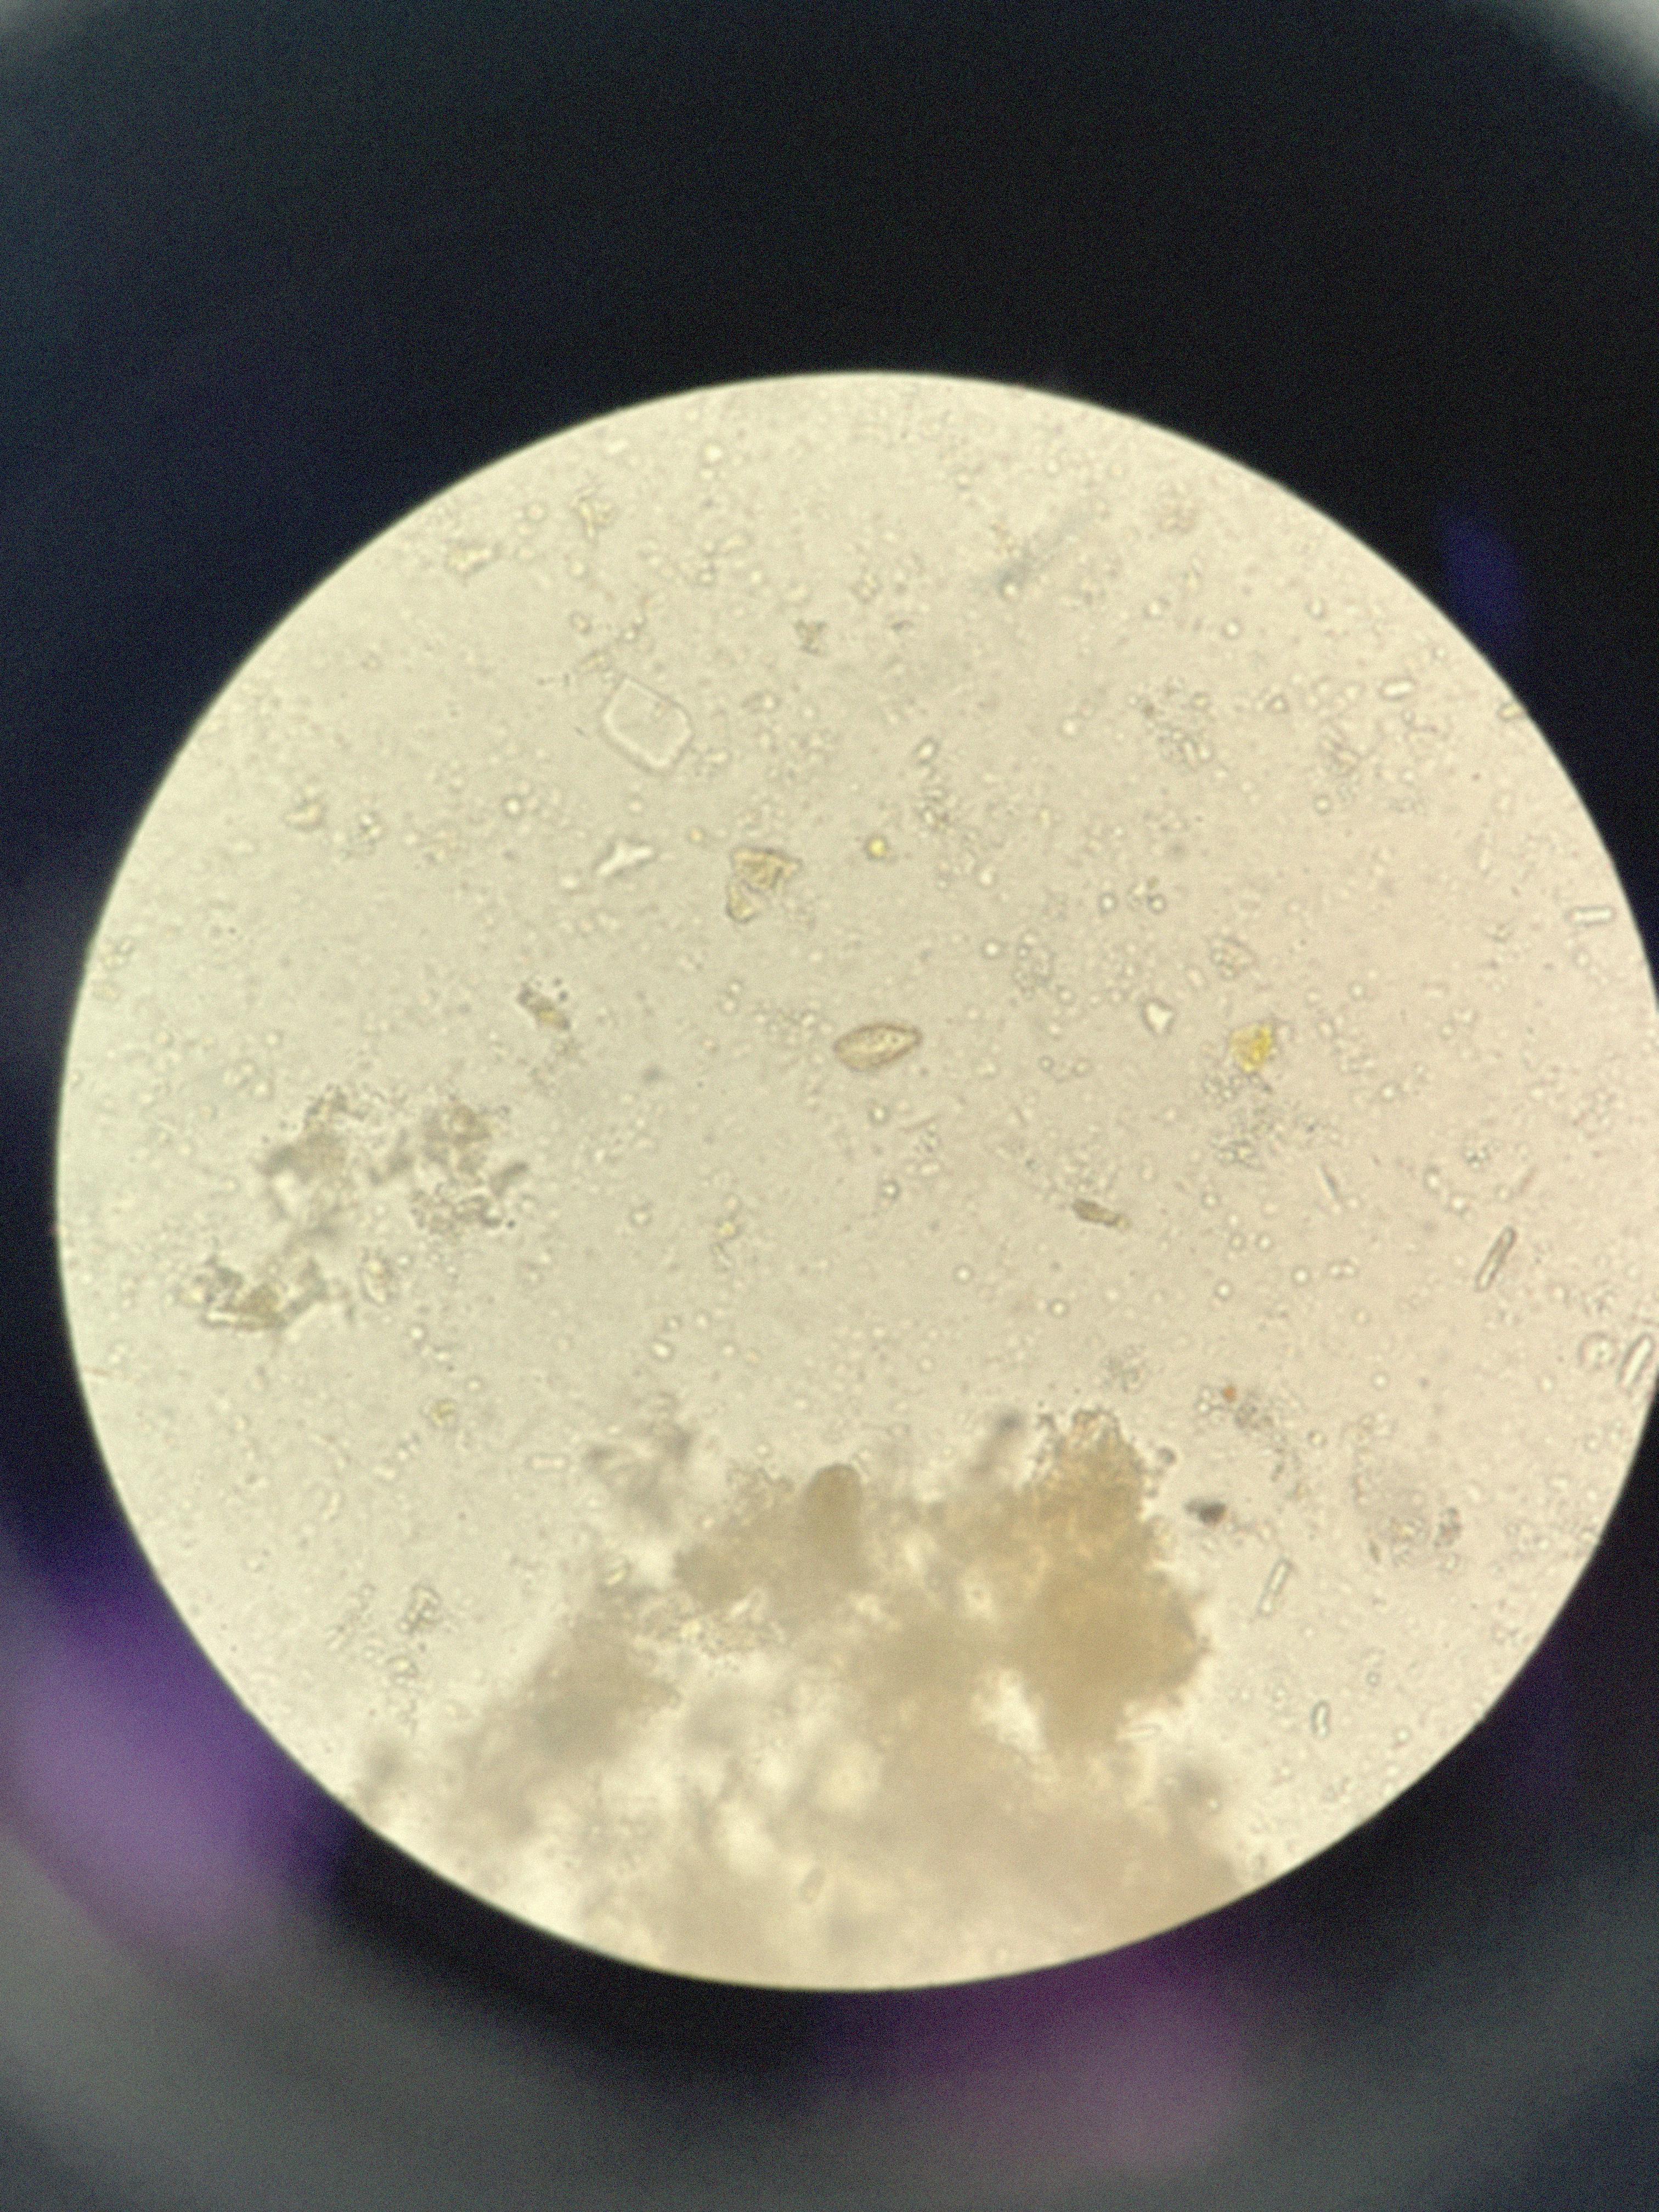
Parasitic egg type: Opisthorchis viverrine